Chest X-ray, AP view. Patient: 57 years old, sex M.
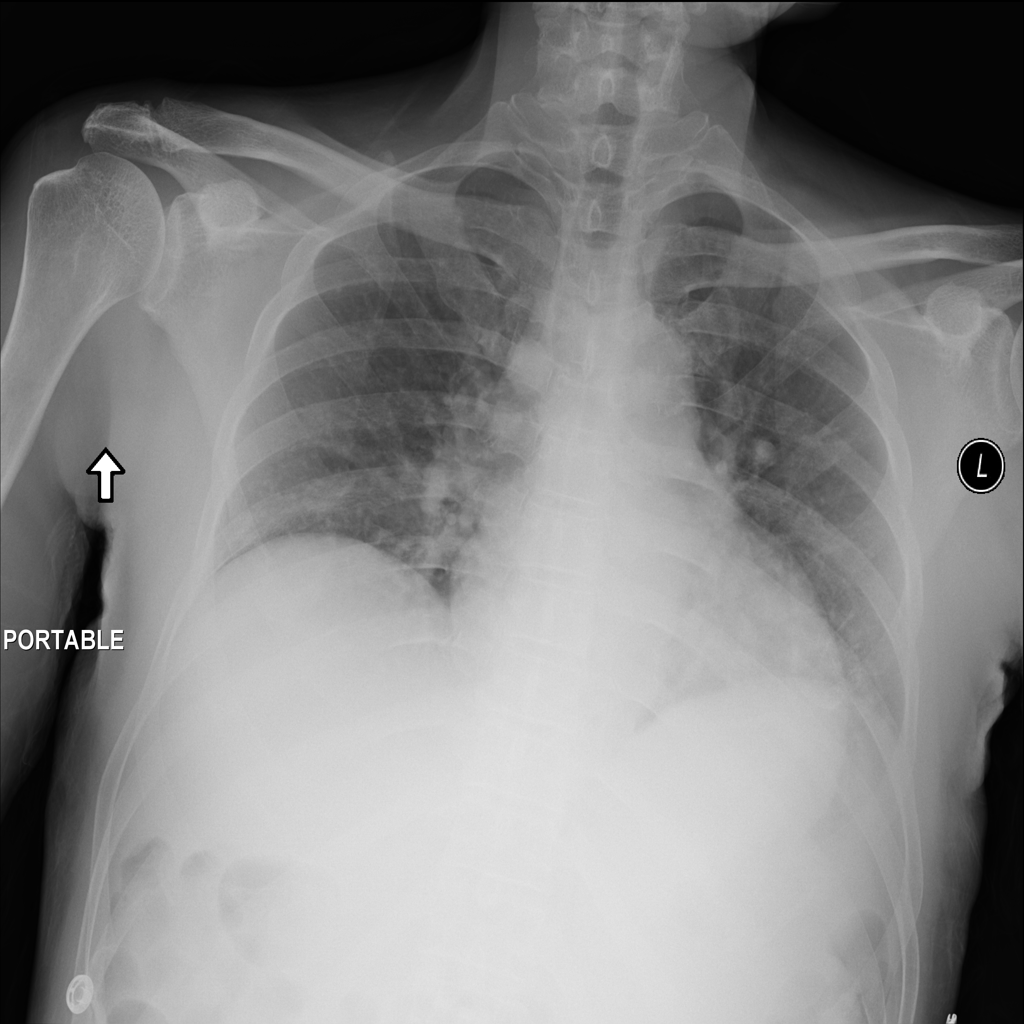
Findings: No Finding